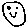
Label: smiley face